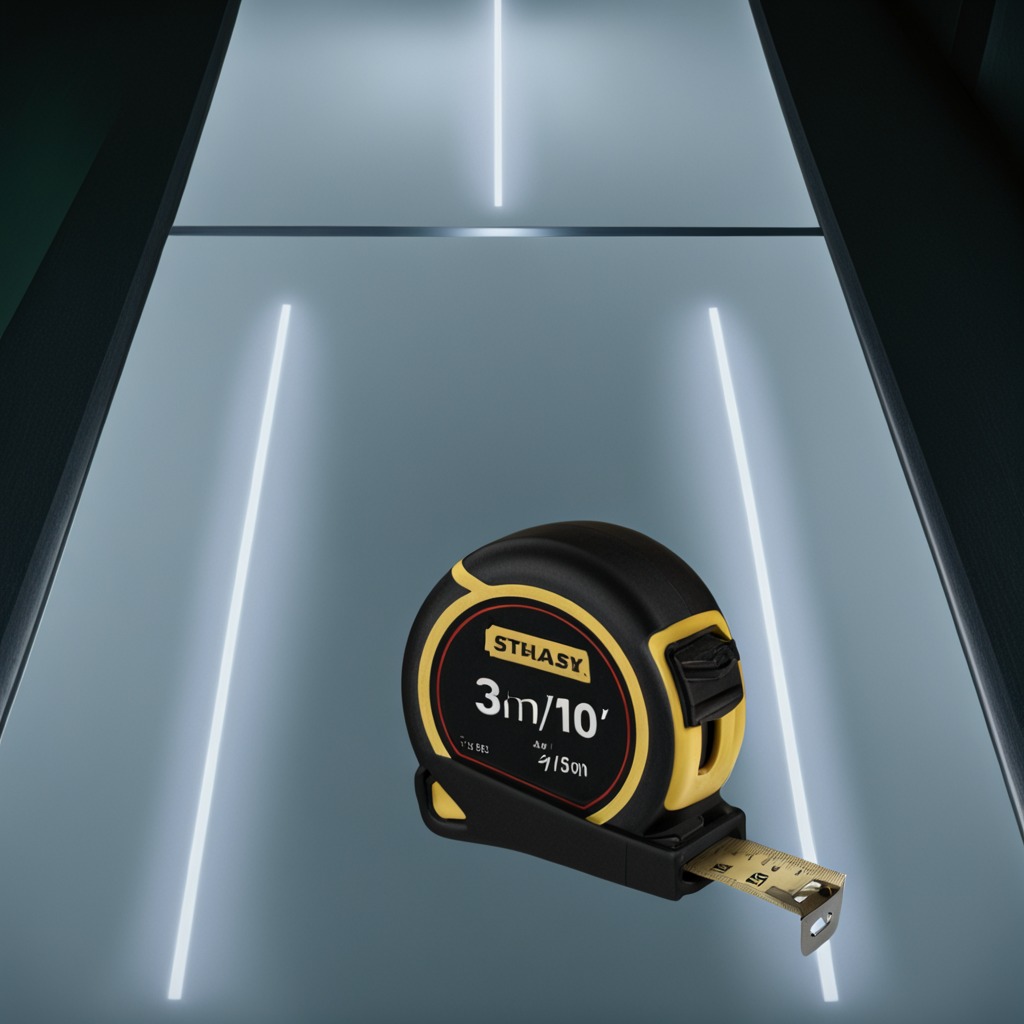
A measuring tape is lying on a clean empty table in a railway signal maintenance room.